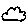
Label: cloud